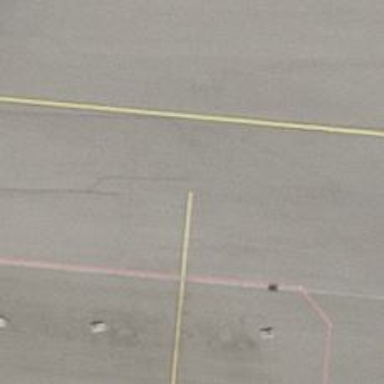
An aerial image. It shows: Airport parking position.